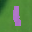
Label: 1